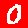
Digit: 0